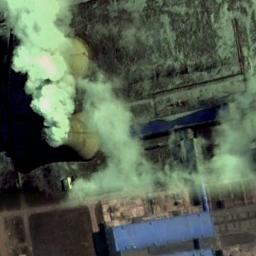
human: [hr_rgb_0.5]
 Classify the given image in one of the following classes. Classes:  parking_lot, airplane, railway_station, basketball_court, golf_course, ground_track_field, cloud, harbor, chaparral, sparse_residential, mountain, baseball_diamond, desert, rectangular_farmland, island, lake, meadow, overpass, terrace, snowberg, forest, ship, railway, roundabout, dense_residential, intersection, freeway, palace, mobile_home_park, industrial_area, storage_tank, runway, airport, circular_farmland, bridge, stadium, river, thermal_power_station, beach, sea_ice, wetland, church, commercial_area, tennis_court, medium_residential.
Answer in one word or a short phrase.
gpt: thermal_power_station